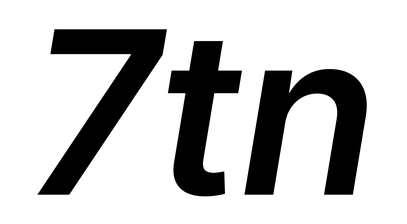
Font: Inter-Italic_SemiBold_Italic